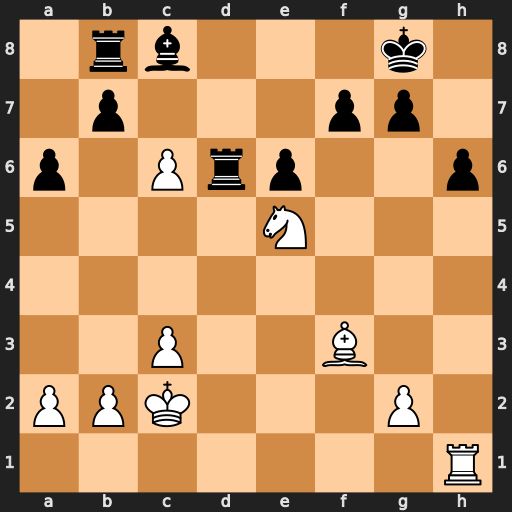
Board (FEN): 1rb3k1/1p3pp1/p1Prp2p/4N3/8/2P2B2/PPK3P1/7R
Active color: w
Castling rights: -
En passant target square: -
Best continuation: c7 Ra8 Nc4 Rd7 Nb6 Rxc7 Nxa8